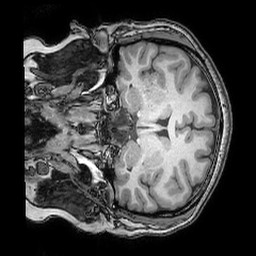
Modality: T1w
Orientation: coronal
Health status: ill
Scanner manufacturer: philips
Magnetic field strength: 3 T
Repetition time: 0.007 s
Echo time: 0.0035 s